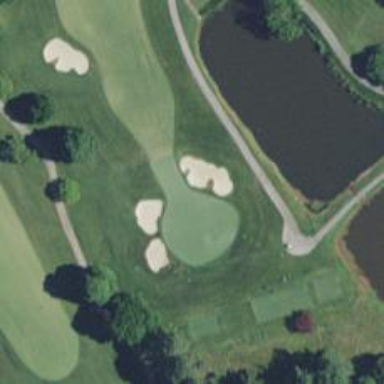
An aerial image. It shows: Golf hole.